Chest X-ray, PA view. Patient: 32 years old, sex F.
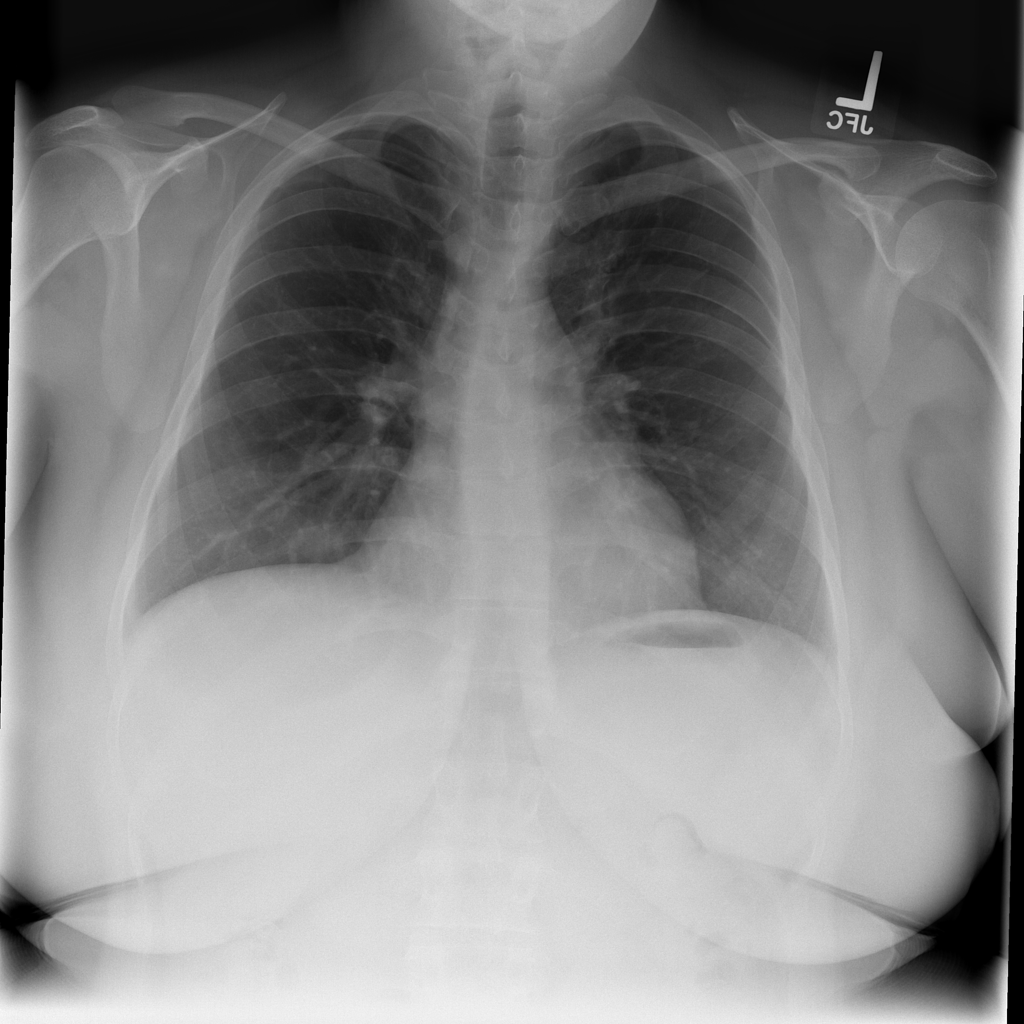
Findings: No Finding